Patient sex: F
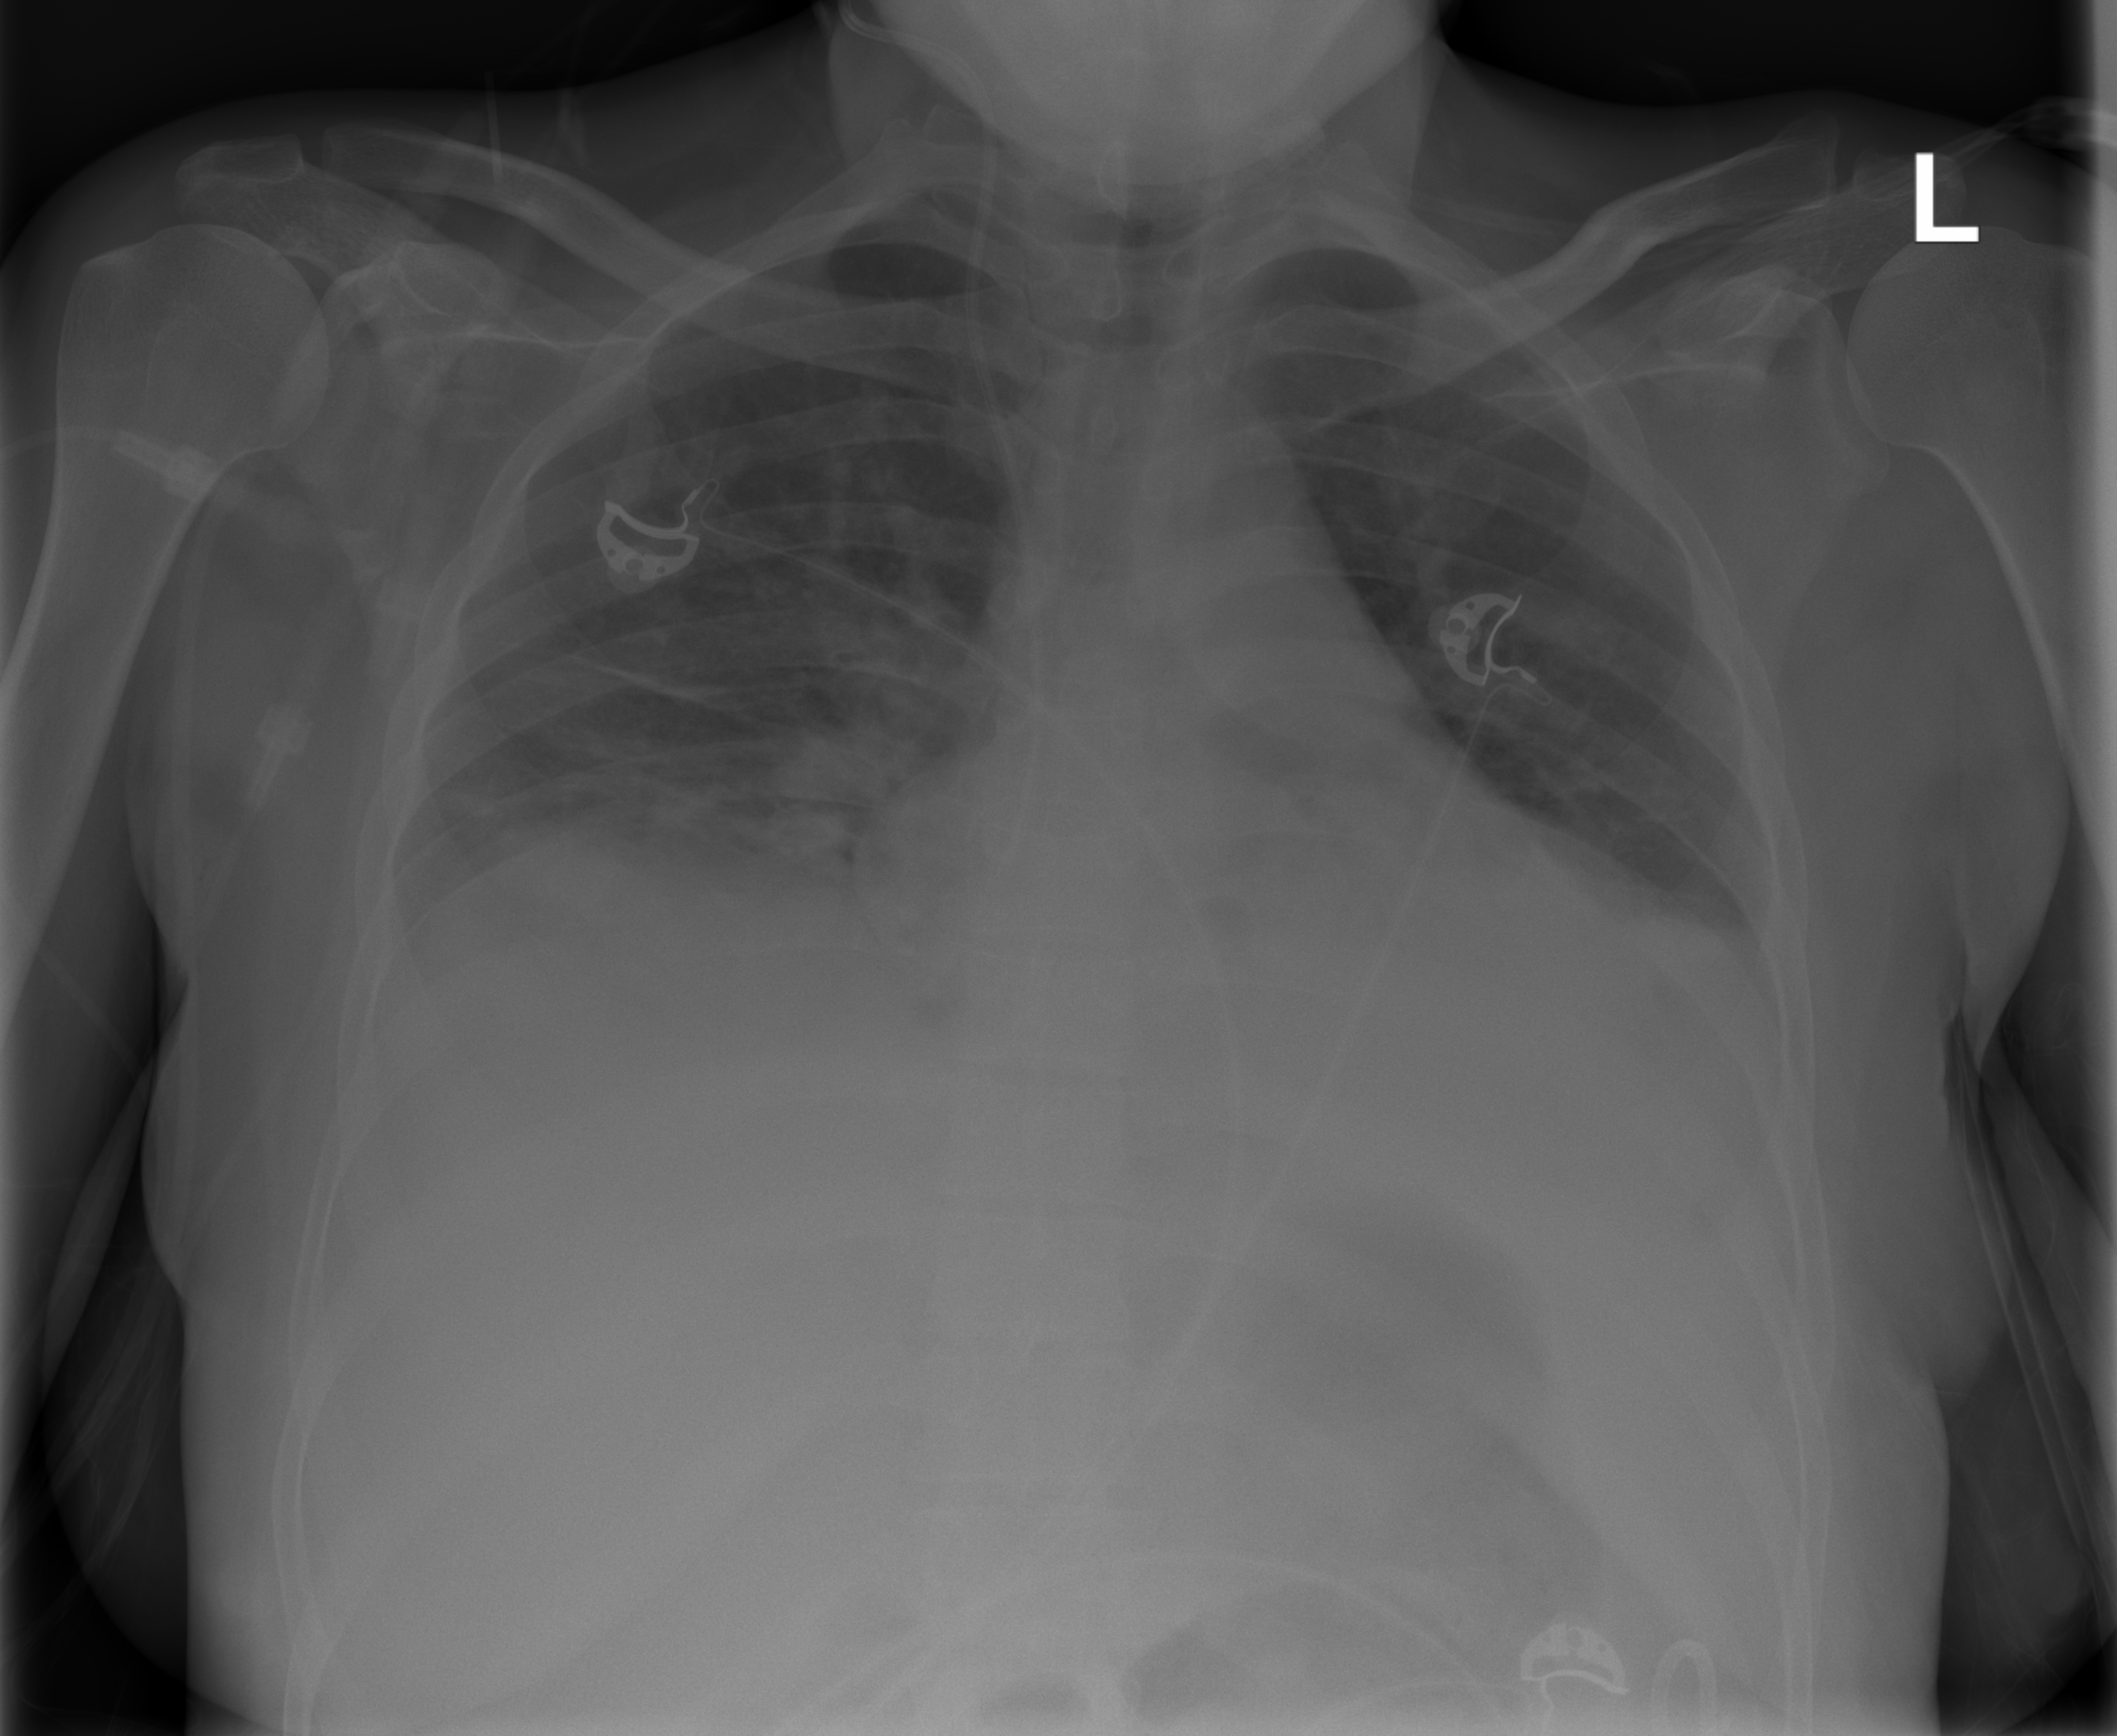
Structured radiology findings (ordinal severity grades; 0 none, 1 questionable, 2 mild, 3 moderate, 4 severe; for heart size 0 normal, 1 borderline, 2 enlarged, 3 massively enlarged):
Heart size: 1
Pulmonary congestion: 0
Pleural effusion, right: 0
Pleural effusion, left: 2
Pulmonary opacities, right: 0
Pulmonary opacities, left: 0
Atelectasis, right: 2
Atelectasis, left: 2